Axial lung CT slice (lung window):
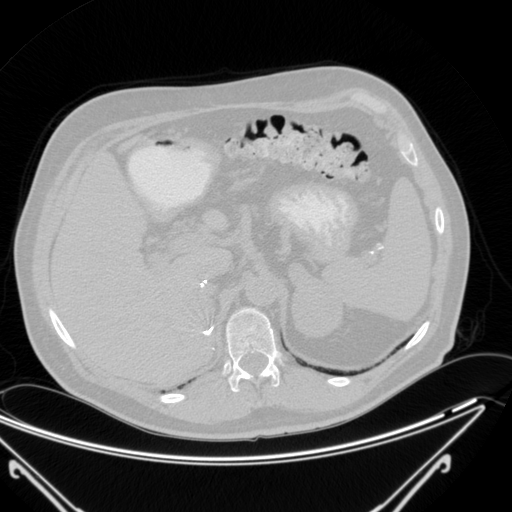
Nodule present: no